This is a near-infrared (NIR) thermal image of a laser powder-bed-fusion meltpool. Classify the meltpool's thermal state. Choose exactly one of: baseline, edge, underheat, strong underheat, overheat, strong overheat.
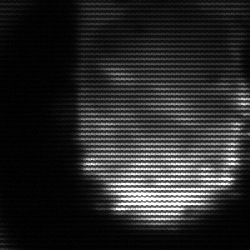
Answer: baseline